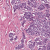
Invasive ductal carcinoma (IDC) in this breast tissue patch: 1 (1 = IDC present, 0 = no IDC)